Here is the wavelet time-frequency representation (scalogram) of a rolling-element bearing's vibration measurement. Classify the bearing condition as one of: normal, inner_race, outer_race, ball.
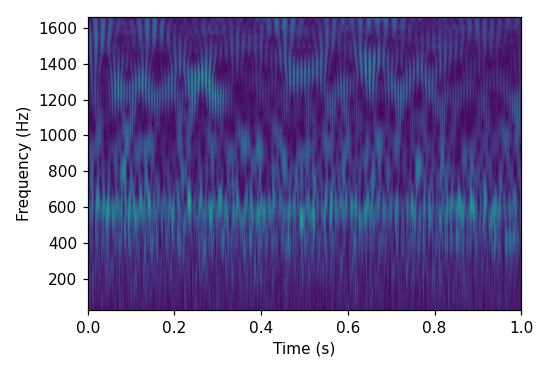
Answer: outer_race